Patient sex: M
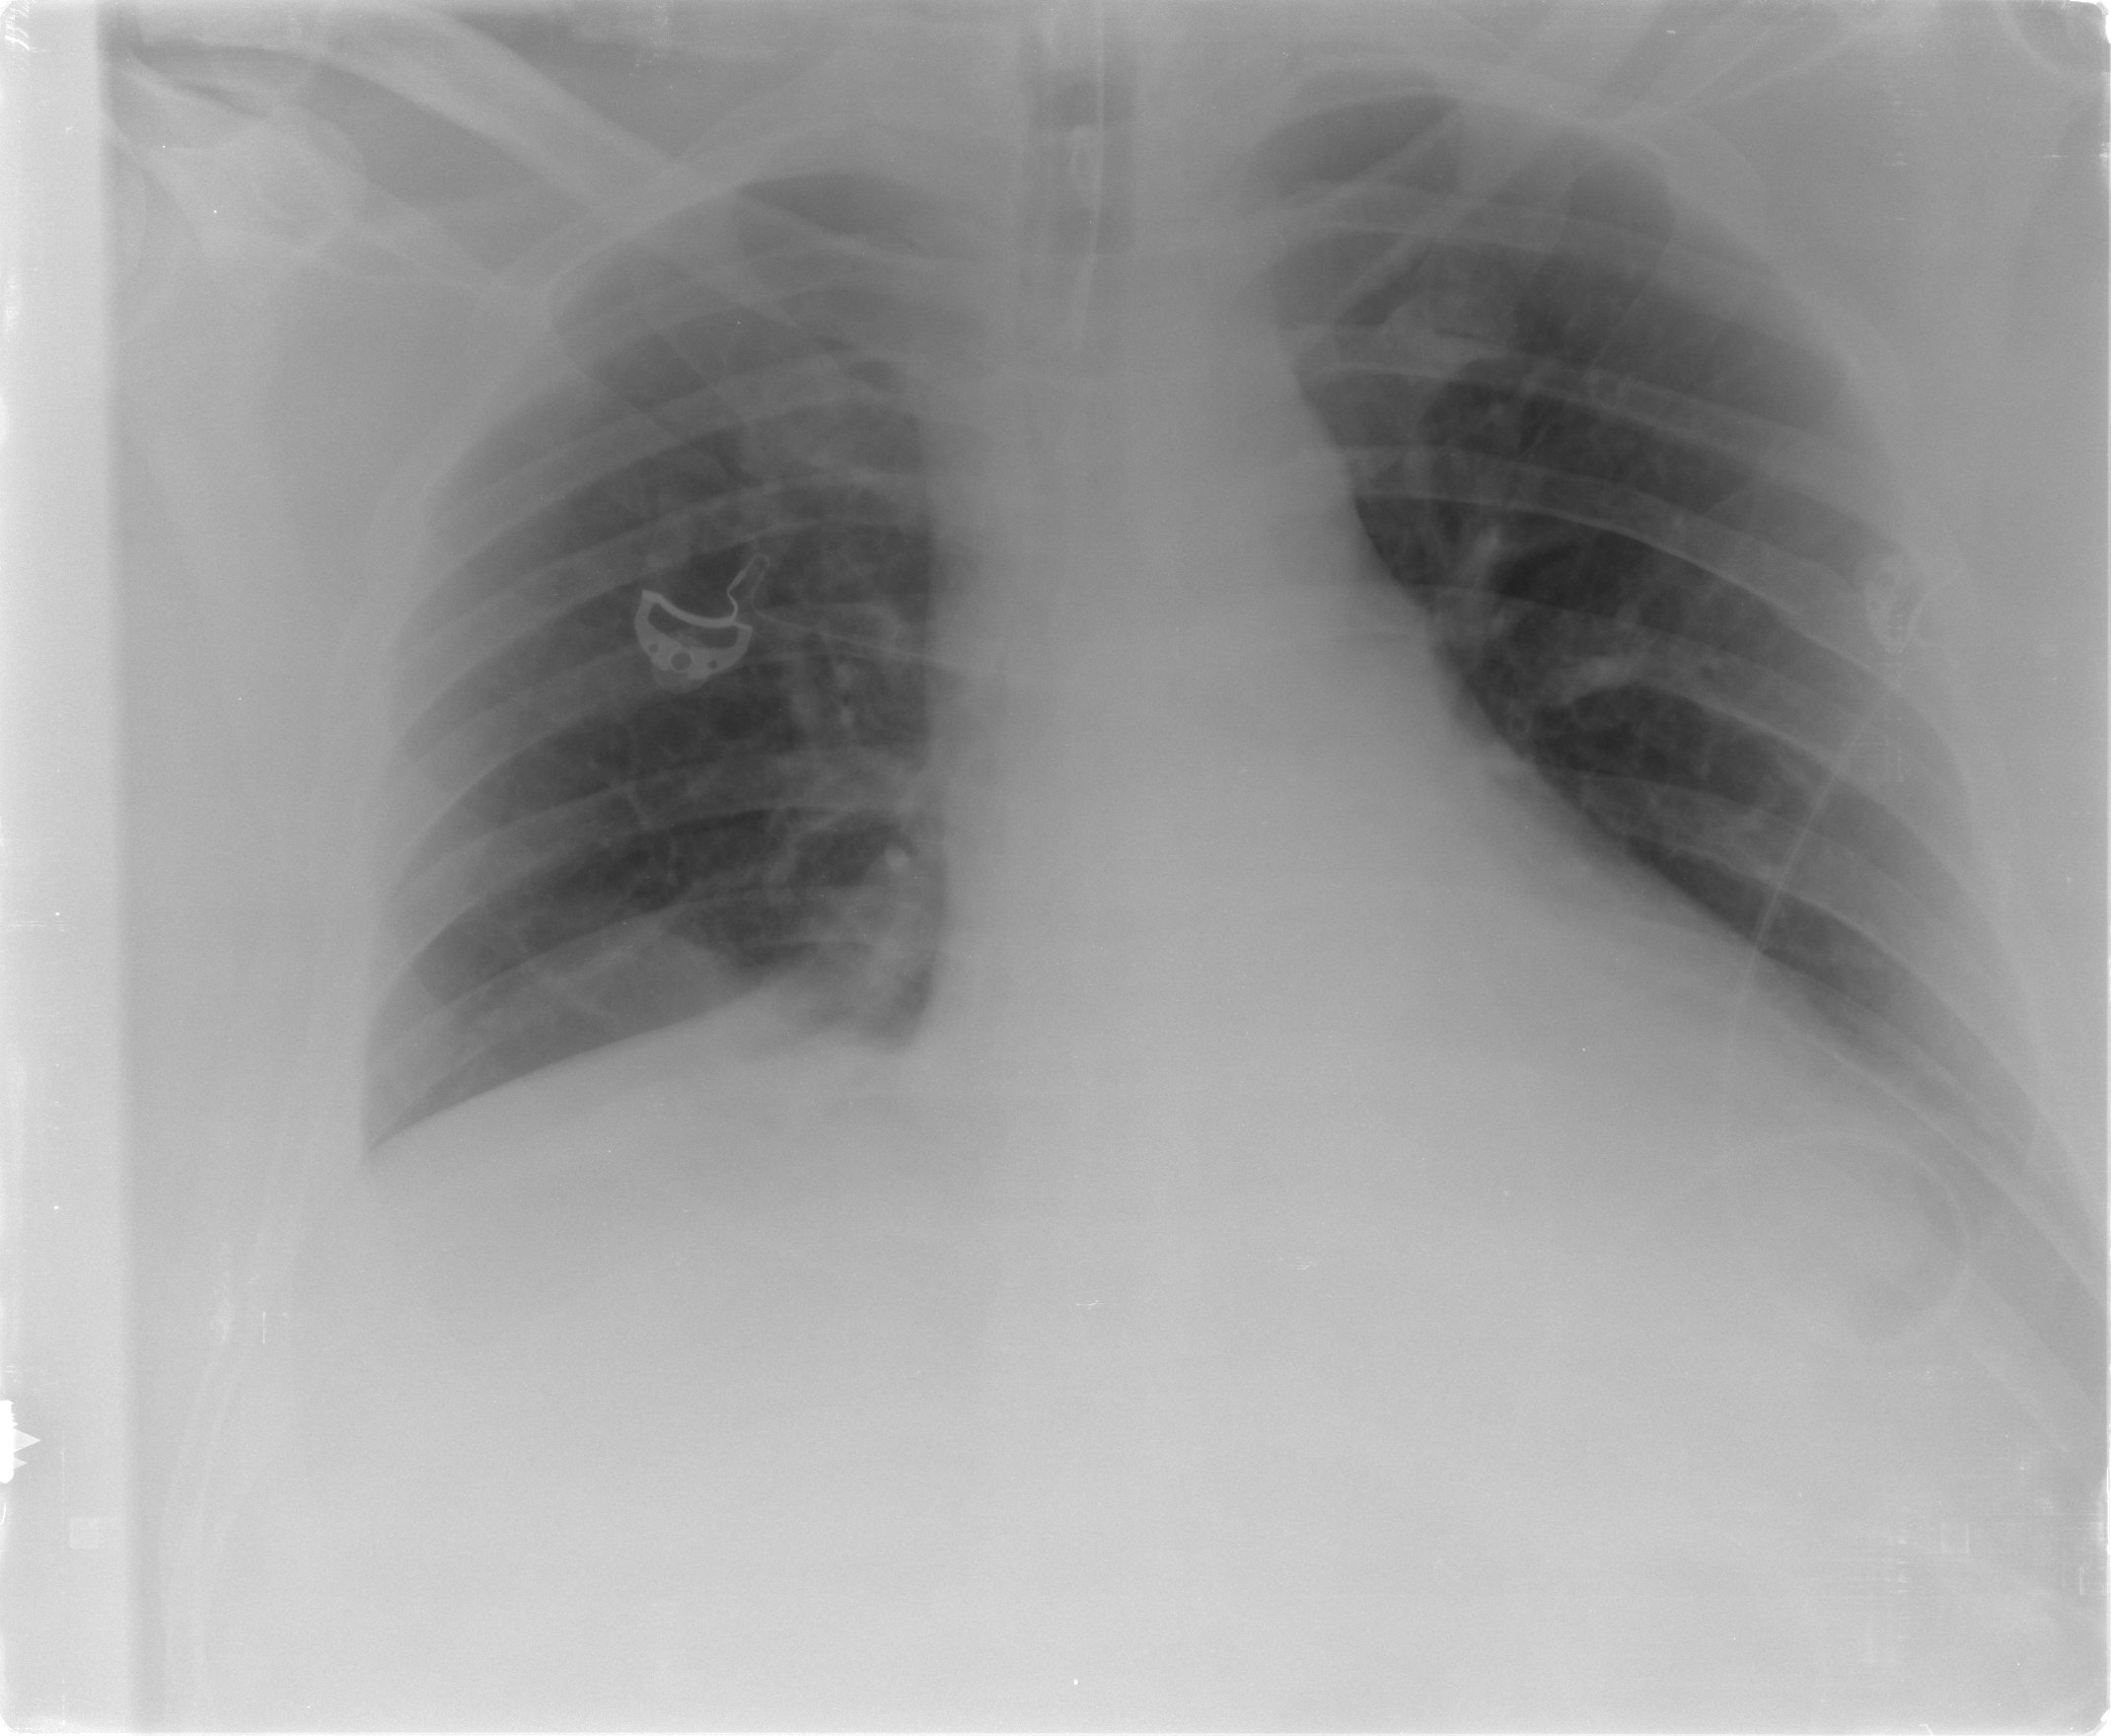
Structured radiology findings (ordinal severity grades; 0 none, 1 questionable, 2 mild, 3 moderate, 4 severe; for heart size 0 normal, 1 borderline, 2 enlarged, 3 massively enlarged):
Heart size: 0
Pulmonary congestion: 0
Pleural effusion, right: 1
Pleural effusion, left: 2
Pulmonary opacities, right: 0
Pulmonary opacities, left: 0
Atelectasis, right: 0
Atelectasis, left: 2